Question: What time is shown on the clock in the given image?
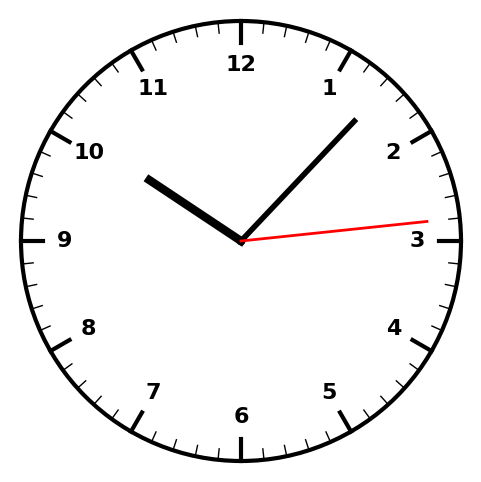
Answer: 10:07:14